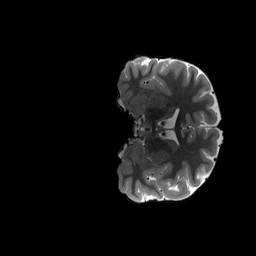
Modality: T2w
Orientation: coronal
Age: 20
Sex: female
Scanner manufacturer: siemens
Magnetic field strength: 3 T
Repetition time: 3.2 s
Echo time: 0.564 s